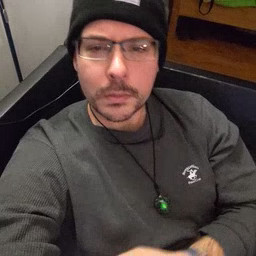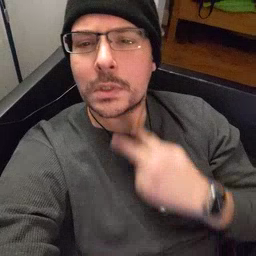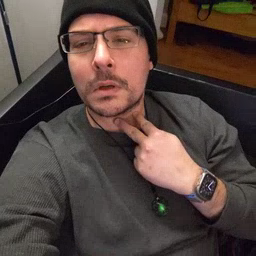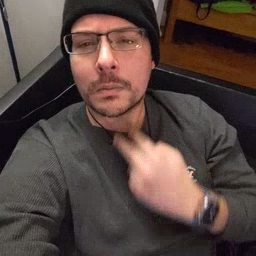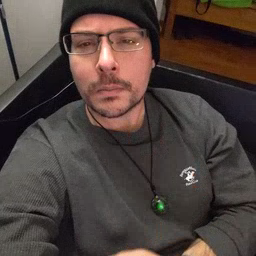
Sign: stuck